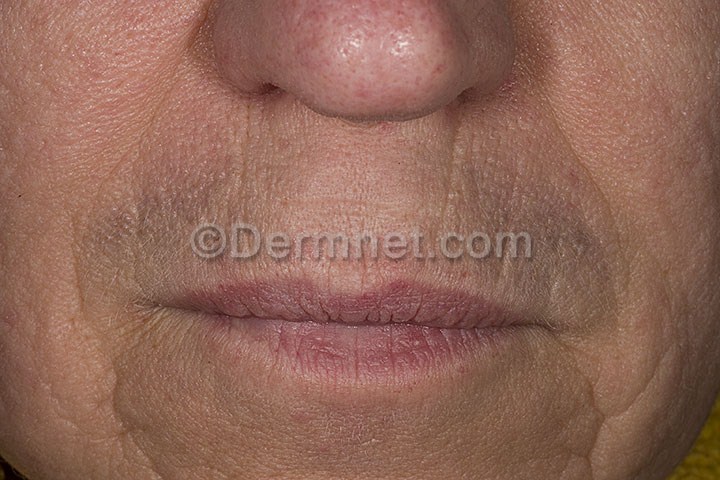
Disease: Exanthems and Drug Eruptions